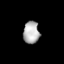
Tissue: lung
Cell type: Myeloid cells
Senescence score: 0.5456
Nuclear area (px): 357
Mean DAPI intensity: 175.622